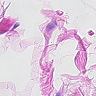
Metastatic tissue present: no